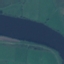
Label: River